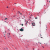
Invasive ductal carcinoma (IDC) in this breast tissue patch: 0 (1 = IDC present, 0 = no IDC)